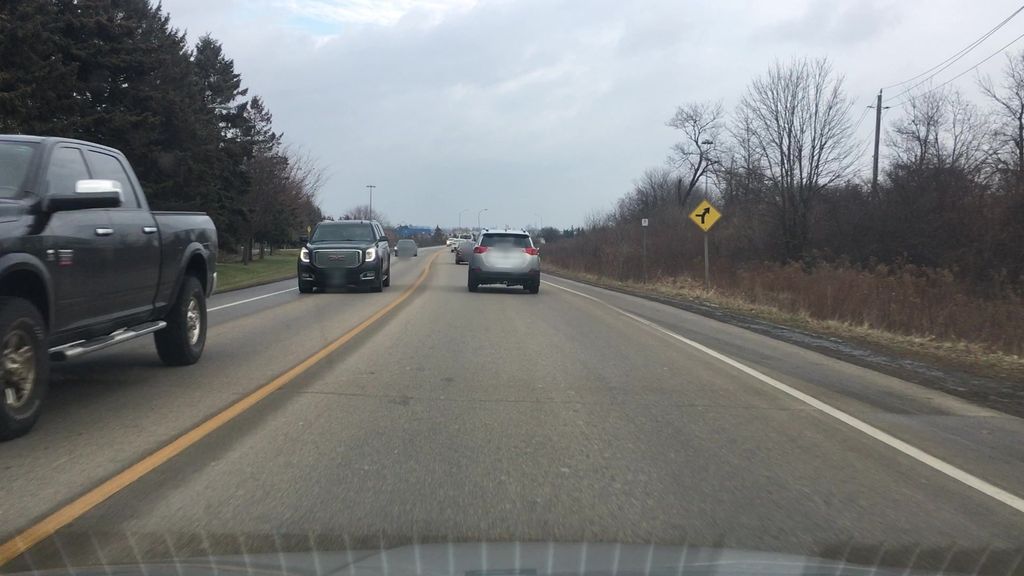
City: hamilton